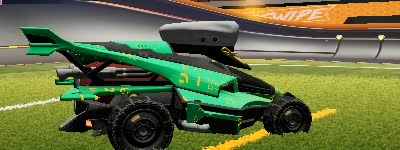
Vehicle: aftershock